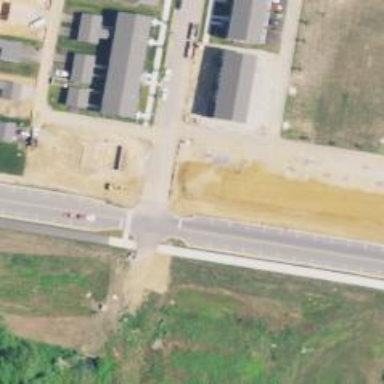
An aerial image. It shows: Crossing road.